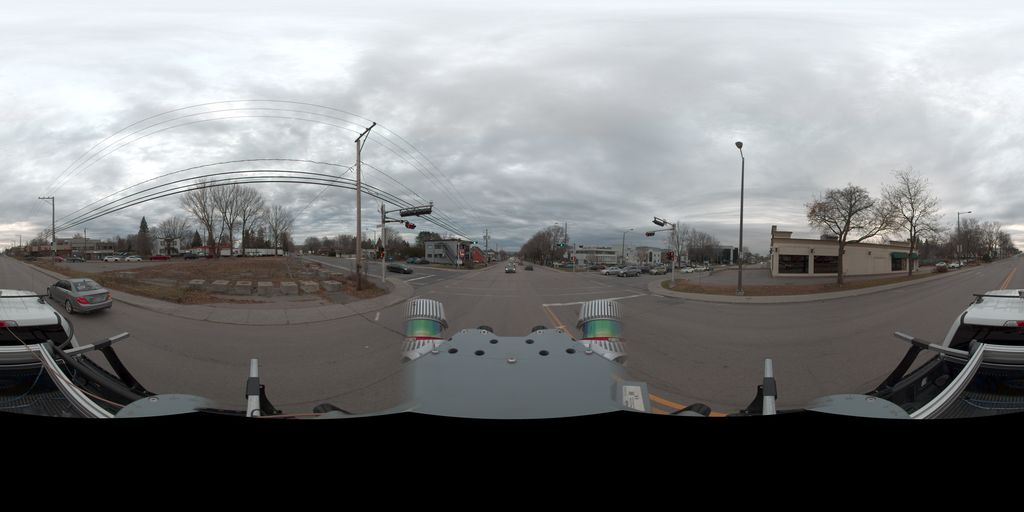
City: quebec_city